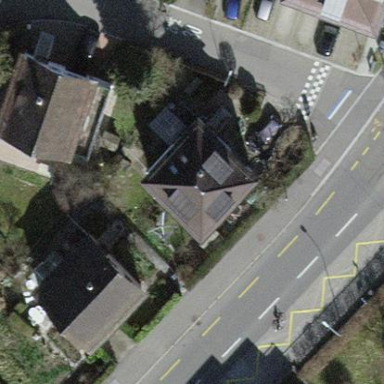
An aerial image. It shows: Detached building.